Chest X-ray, AP view. Patient: 60 years old, sex M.
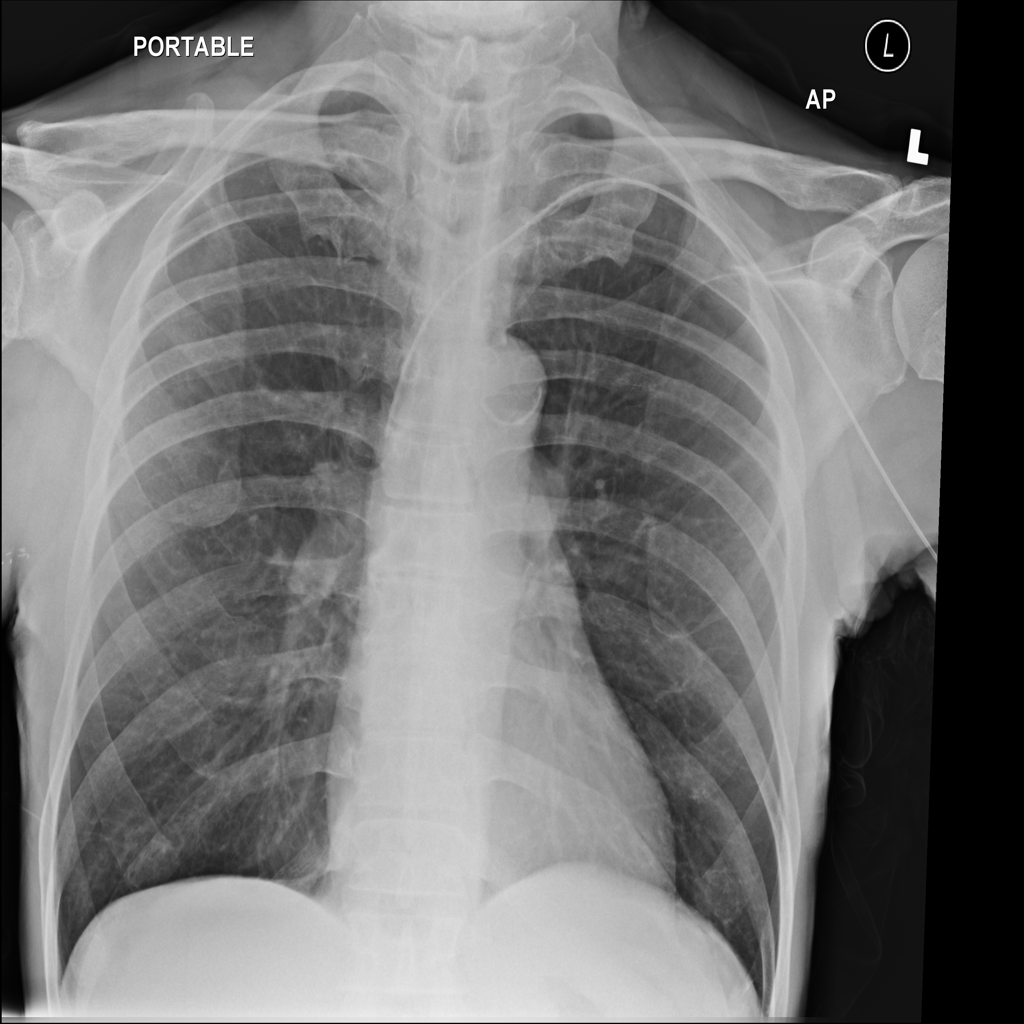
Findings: No Finding